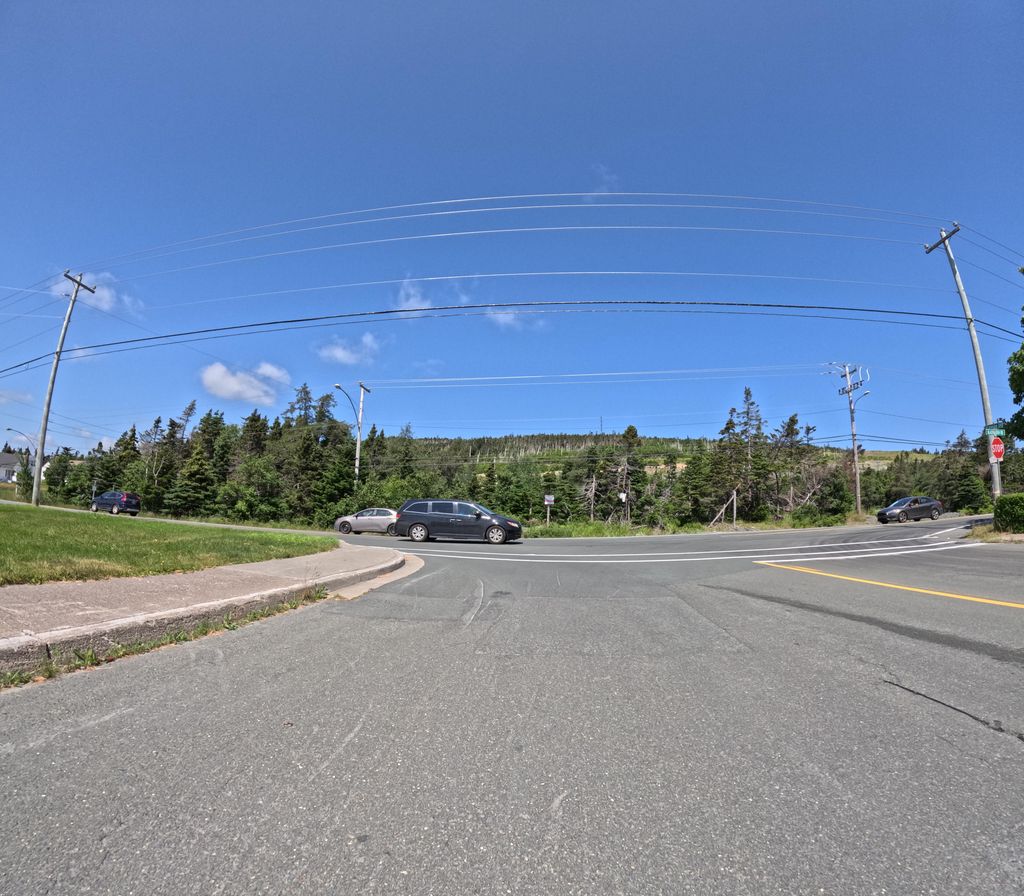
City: st_johns